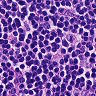
Metastatic tissue present: no